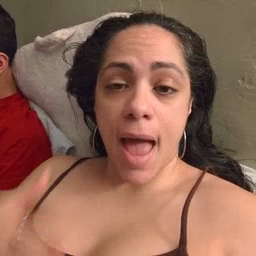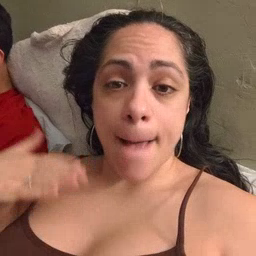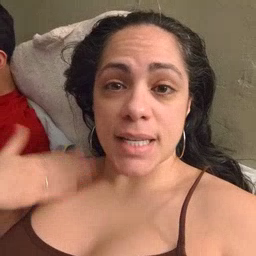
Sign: happy